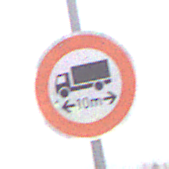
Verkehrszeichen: TatsaechlicheLaenge
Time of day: Midday
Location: Outdoor (RoadRail)
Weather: Overcast
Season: NotSpecified
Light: Natural